Aerial crown-view tile of a tropical tree (Barro Colorado Island, Panama), acquired 20250915:
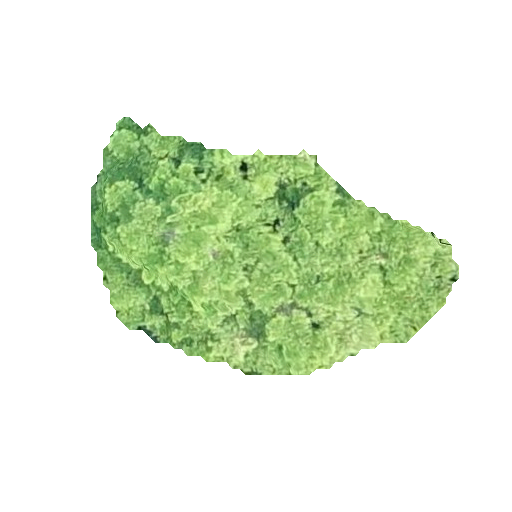
Species: Terminalia amazonia
GBIF accepted scientific name: Terminalia amazonica
Crown area: 90.573 m²